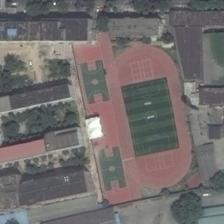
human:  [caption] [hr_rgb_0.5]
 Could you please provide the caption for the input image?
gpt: some large buildings and green trees are around a playground with two basketball fields near it .

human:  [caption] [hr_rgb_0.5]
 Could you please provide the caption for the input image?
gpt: many buildings and green plants around a playground with two basketball fields are next to a road .

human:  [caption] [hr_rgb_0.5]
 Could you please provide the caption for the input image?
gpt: a playground with two basketball fields next to it is surrounded by several buildings .

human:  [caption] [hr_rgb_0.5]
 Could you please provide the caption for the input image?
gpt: this is a irregular exercise yard includes a standard football field and two baksetball field, with a small, white pavilion .

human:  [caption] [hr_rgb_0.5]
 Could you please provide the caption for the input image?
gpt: many buildings and green plants around a playground with two basketball fields are next to a road .